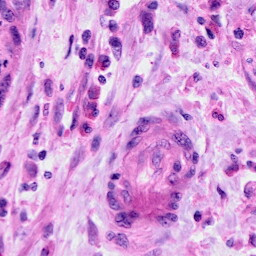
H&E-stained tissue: Cervix